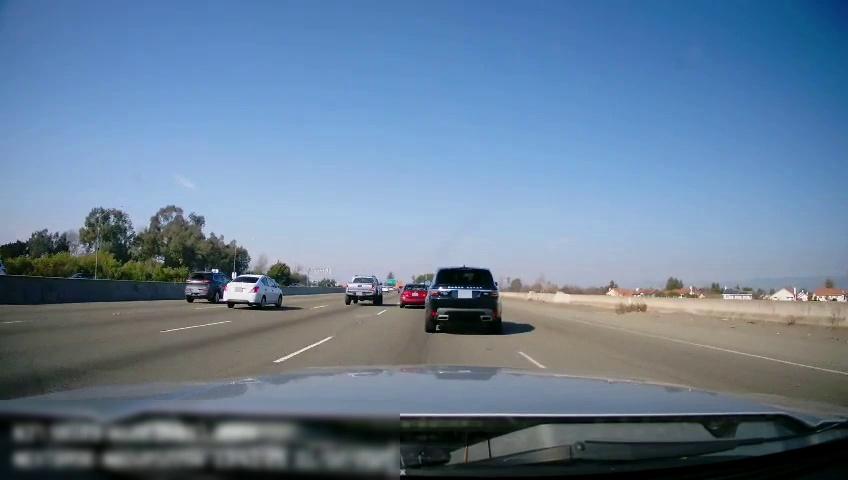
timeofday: Day
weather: Sunny
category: Drivable Space
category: Vehicles | Truck
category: Vehicles | Car
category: Vehicles | Car
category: Vehicles | Car
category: Vehicles | SUV
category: Lanes | Current Lane
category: Lanes | Current Lane
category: Lanes | Current Lane
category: Lanes | Alternate Lane
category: Lanes | Alternate Lane